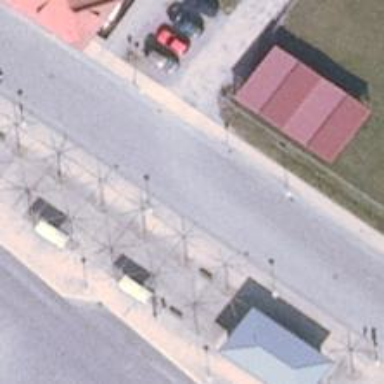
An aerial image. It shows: Bicycle repair station is available.